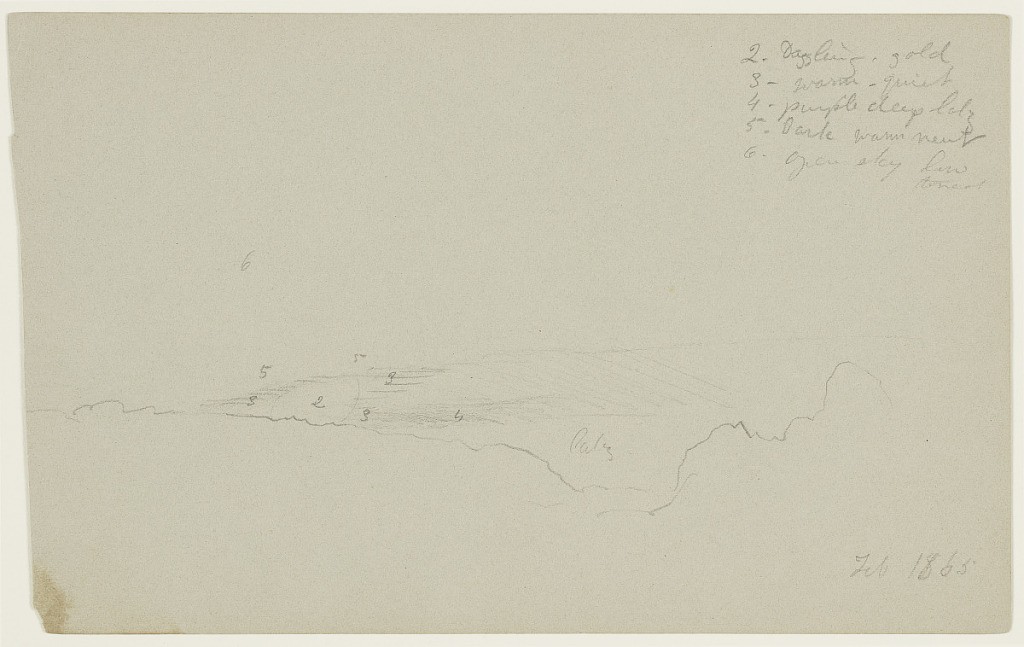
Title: Clouds at Sunset, Hudson, New York
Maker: Frederic Edwin Church, American, 1826–1900
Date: February and March 1865
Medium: Graphite on gray wove paper; verso: graphite
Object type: Drawing
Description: Atmosphere sketch showing a view of the sun setting behind a billowing cloud bank over Hudson, New York. A puffy cloud bank forms an undulating contour across the composition, partially obscuring the sun, which is visible at lower left and sends a beam of light through the hazy atmosphere above the clouds.

Verso: Atmosphere sketch showing the second part of a panoramic view of morning clouds in the sky above the Hudson River Valley near the artist's property in Hudson, New York. Evenly-spaced bands of brightly-lit clouds at sunrise arch across the sky at center. These clouds are a detail of a larger view of the sky at sunrise.